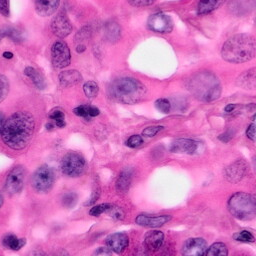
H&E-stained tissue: Pancreatic